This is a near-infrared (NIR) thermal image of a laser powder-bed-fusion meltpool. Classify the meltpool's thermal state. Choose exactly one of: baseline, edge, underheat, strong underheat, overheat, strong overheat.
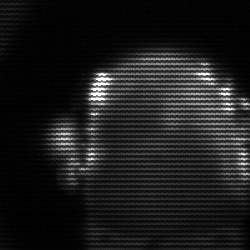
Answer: baseline